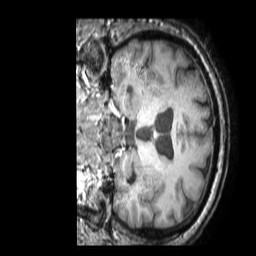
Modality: T1w
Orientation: coronal
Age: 39
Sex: male
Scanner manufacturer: philips
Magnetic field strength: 3 T
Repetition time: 0.009871 s
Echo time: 0.004605 s